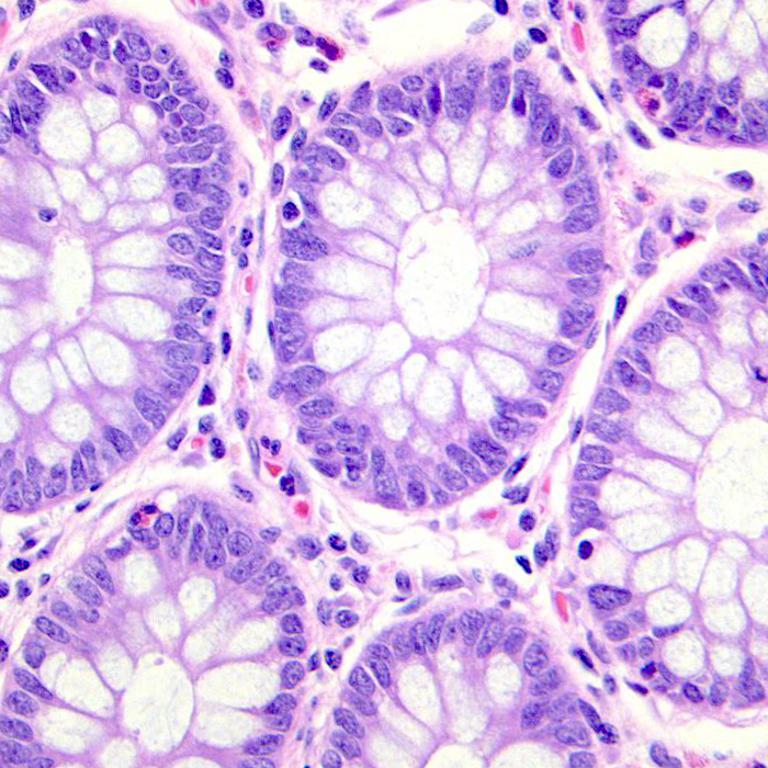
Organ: colon
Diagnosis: benign